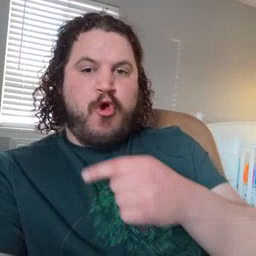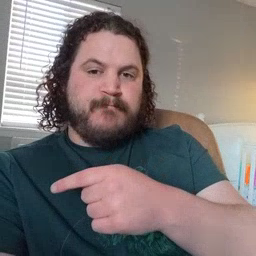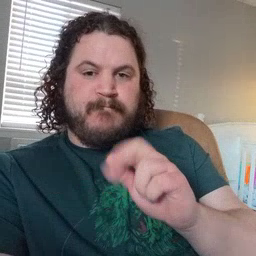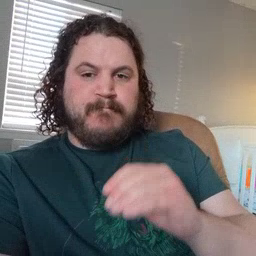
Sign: arm